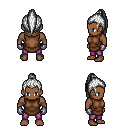
a pixel art fantasy rpg character, male body template, human, dark skin, brown tunic, magenta pants, white long topknot hairstyle, metal gloves, four views (front, back, left, right), 2x2 character sprite sheet, small pixel art, hard edges, no anti-aliasing